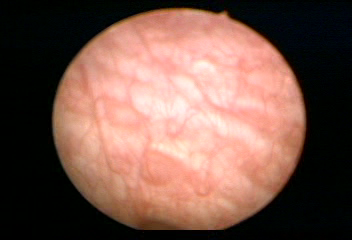
Modality: WLC
Class: Normal mucosa
Bladder cancer association: No